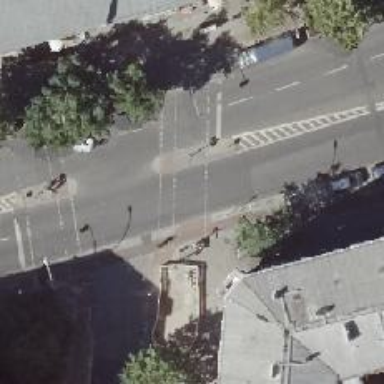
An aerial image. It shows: Road crossing with traffic signals.